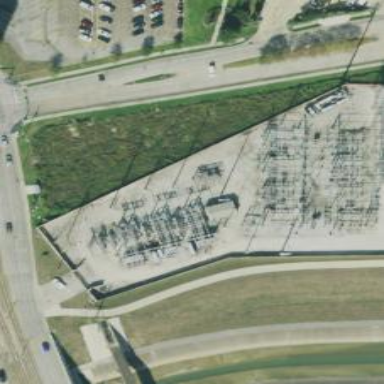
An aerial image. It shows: Switch for power supply.